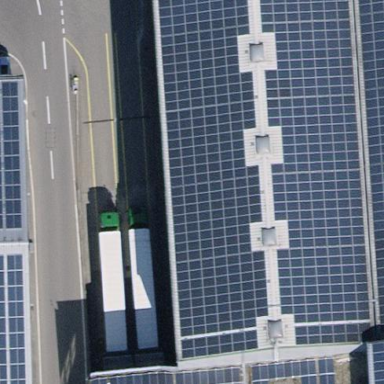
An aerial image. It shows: Solar photovoltaic panel generator.